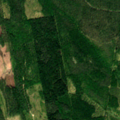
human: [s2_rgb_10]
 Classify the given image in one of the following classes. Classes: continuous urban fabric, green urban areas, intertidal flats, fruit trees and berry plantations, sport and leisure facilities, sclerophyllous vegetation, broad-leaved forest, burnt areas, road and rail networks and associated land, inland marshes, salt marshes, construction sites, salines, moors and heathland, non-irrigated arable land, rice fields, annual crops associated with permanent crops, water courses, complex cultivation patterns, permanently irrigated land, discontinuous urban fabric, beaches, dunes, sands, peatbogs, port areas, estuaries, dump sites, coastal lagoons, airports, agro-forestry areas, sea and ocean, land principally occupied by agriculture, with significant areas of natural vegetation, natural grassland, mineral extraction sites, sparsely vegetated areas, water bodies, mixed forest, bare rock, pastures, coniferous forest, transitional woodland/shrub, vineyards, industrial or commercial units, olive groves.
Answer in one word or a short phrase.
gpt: coniferous forest, mixed forest, transitional woodland/shrub